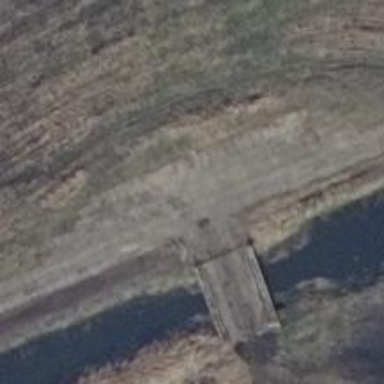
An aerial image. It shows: Bridge over grade2 track.